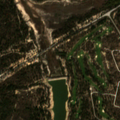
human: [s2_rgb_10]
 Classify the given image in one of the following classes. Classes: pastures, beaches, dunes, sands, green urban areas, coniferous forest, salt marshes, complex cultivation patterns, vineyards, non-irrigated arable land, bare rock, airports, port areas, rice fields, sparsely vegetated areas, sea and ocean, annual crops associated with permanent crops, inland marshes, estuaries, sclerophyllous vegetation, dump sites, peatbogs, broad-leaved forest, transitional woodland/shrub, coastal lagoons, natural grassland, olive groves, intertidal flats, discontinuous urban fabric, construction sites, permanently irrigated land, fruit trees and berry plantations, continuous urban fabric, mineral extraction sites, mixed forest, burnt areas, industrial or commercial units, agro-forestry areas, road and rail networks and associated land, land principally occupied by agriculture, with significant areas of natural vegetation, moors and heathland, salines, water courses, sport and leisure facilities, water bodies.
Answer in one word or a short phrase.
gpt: sport and leisure facilities, broad-leaved forest, mixed forest, water bodies